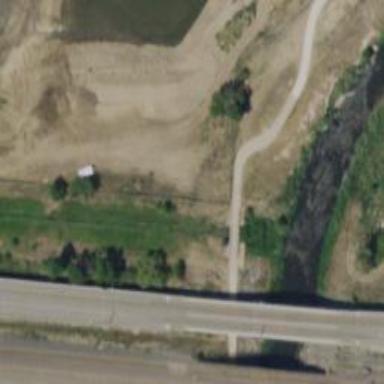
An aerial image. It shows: Bridge over cycleway.